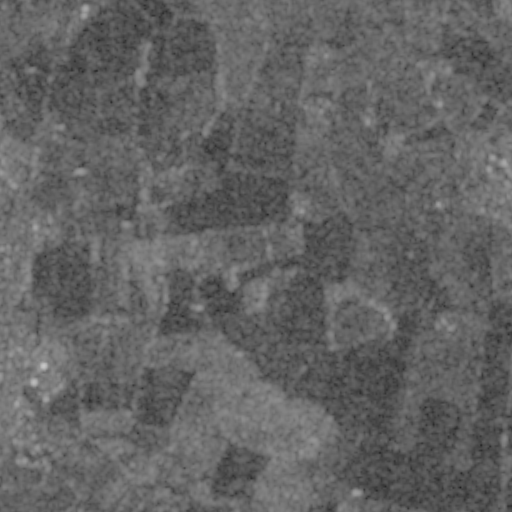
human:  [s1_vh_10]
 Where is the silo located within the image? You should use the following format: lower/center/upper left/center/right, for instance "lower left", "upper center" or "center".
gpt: The silo is located in the lower left of the image.
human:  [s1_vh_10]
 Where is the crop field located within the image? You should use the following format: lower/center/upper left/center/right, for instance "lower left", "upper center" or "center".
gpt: There is no crop field in the image.

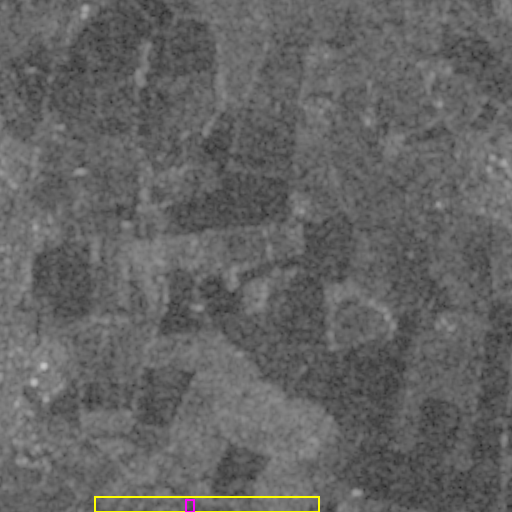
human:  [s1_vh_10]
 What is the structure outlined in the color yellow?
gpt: The structure outlined in yellow is a park.
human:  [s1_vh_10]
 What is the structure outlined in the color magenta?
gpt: The structure outlined in magenta is a parking lot.
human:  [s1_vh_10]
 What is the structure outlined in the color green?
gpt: There is no green outline.